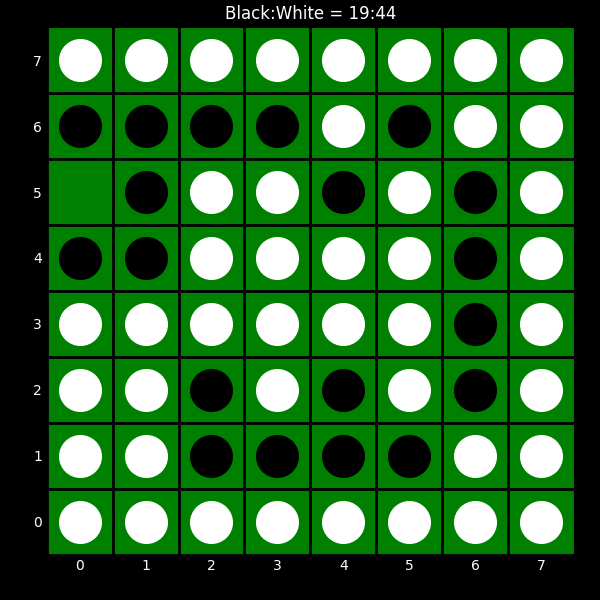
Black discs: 19
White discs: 44